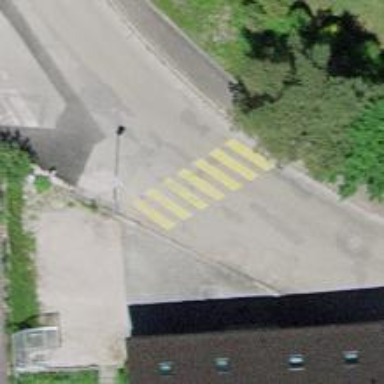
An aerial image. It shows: Uncontrolled road crossing.